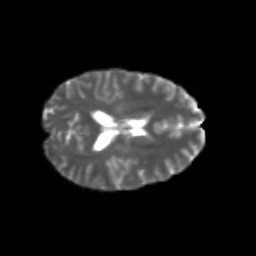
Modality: T2w
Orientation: axial
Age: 25
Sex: female
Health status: healthy
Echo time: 0.074 s